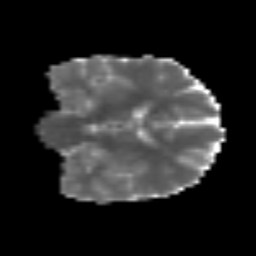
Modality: MD
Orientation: coronal
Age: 39
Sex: female
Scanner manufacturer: siemens
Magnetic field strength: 3 T
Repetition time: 3.2 s
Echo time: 0.081 s